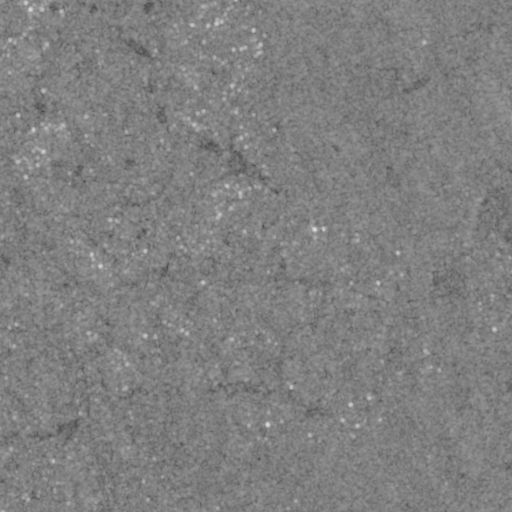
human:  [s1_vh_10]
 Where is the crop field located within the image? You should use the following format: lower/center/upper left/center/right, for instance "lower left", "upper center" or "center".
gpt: The crop field is located in the left of the image.
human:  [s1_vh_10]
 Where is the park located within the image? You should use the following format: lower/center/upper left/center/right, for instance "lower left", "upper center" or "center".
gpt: The park is located in the center right of the image.
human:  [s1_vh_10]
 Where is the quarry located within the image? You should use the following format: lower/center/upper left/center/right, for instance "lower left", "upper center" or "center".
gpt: The quarry is located in the upper right of the image.
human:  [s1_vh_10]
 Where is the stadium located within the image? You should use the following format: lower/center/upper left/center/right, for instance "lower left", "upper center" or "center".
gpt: The stadium is located in the center right of the image.
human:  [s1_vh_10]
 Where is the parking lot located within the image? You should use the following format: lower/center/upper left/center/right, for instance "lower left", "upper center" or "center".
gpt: There is no parking lot in the image.

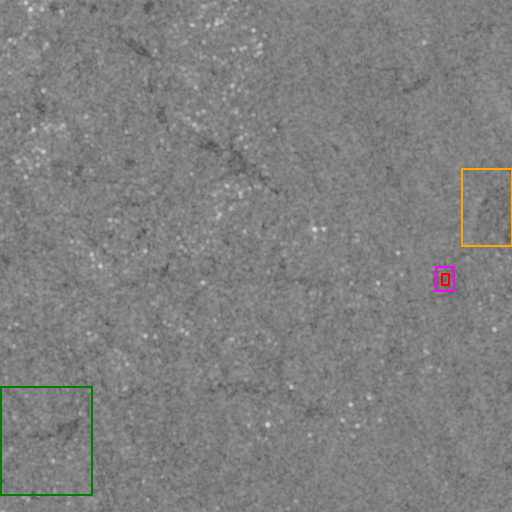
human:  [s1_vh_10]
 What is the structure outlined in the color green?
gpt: The structure outlined in green is a crop field.
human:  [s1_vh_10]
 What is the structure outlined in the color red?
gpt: The structure outlined in red is a park.
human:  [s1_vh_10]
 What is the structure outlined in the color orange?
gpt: The structure outlined in orange is a quarry.
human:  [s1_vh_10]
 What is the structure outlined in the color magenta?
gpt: The structure outlined in magenta is a stadium.
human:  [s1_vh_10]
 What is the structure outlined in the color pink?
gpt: There is no pink outline.